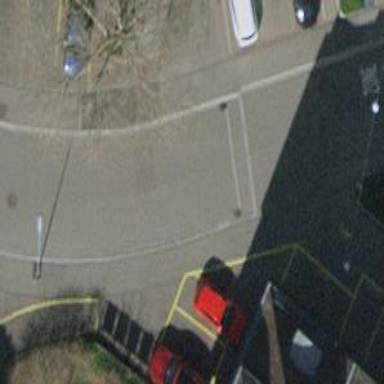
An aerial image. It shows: Bump for traffic calming.